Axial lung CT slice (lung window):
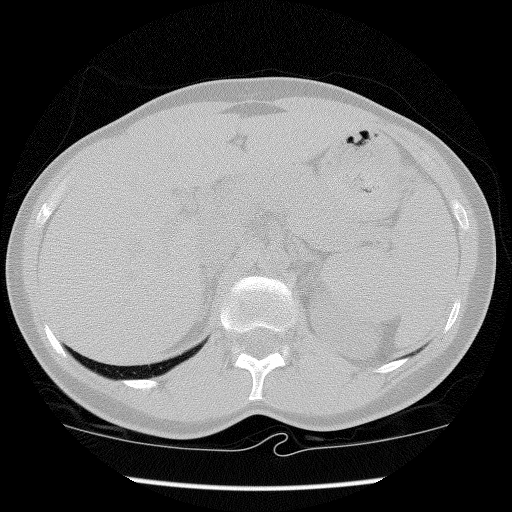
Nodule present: no